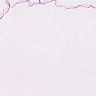
Metastatic tissue present: no